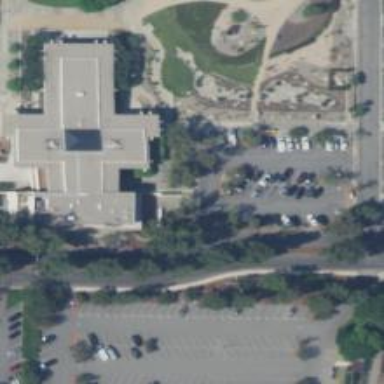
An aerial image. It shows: College building.